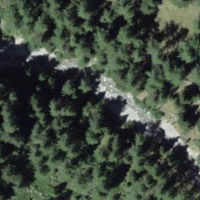
EUNIS habitat code: 31
Species observed at this site:
Rana temporaria